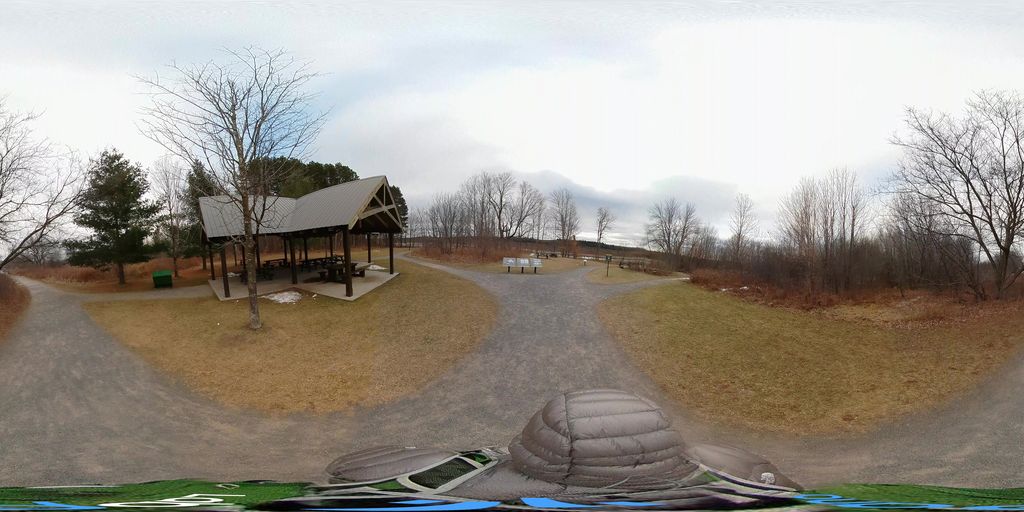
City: ottawa-gatineau